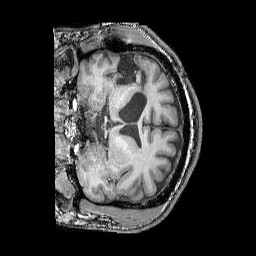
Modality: T1w
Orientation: coronal
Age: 42
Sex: male
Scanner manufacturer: siemens
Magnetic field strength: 3 T
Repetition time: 2.25 s
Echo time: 0.00411 s